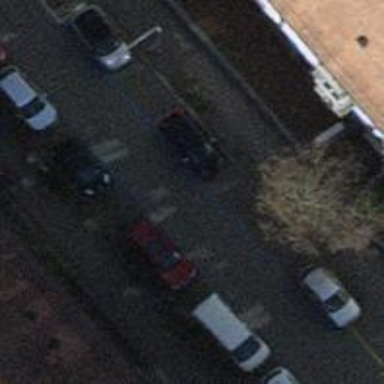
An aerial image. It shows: Parking lane for vehicles.